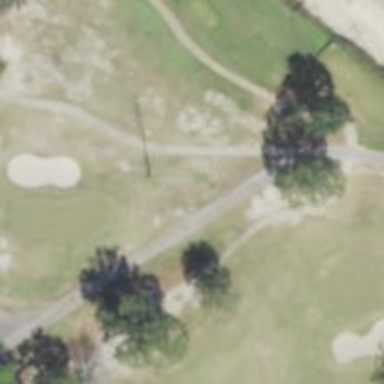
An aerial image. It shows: Service road used as golf cart path.